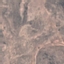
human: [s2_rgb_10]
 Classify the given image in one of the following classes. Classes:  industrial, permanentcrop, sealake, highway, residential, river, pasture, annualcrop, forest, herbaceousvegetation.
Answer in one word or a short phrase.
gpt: HerbaceousVegetation